Brain MRI, t2w sequence, axial 2D slice.
Patient: age 37, sex M, weight 90 kg, height 1.9 m
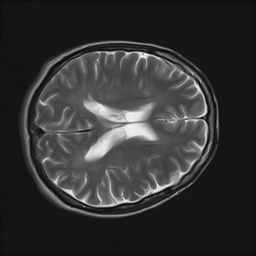